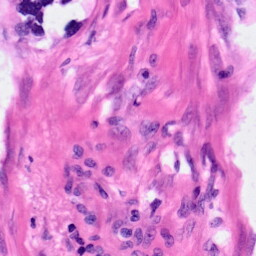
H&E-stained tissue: Pancreatic